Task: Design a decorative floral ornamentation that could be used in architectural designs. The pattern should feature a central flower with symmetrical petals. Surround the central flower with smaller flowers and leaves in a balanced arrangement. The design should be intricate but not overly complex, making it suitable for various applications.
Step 1711:
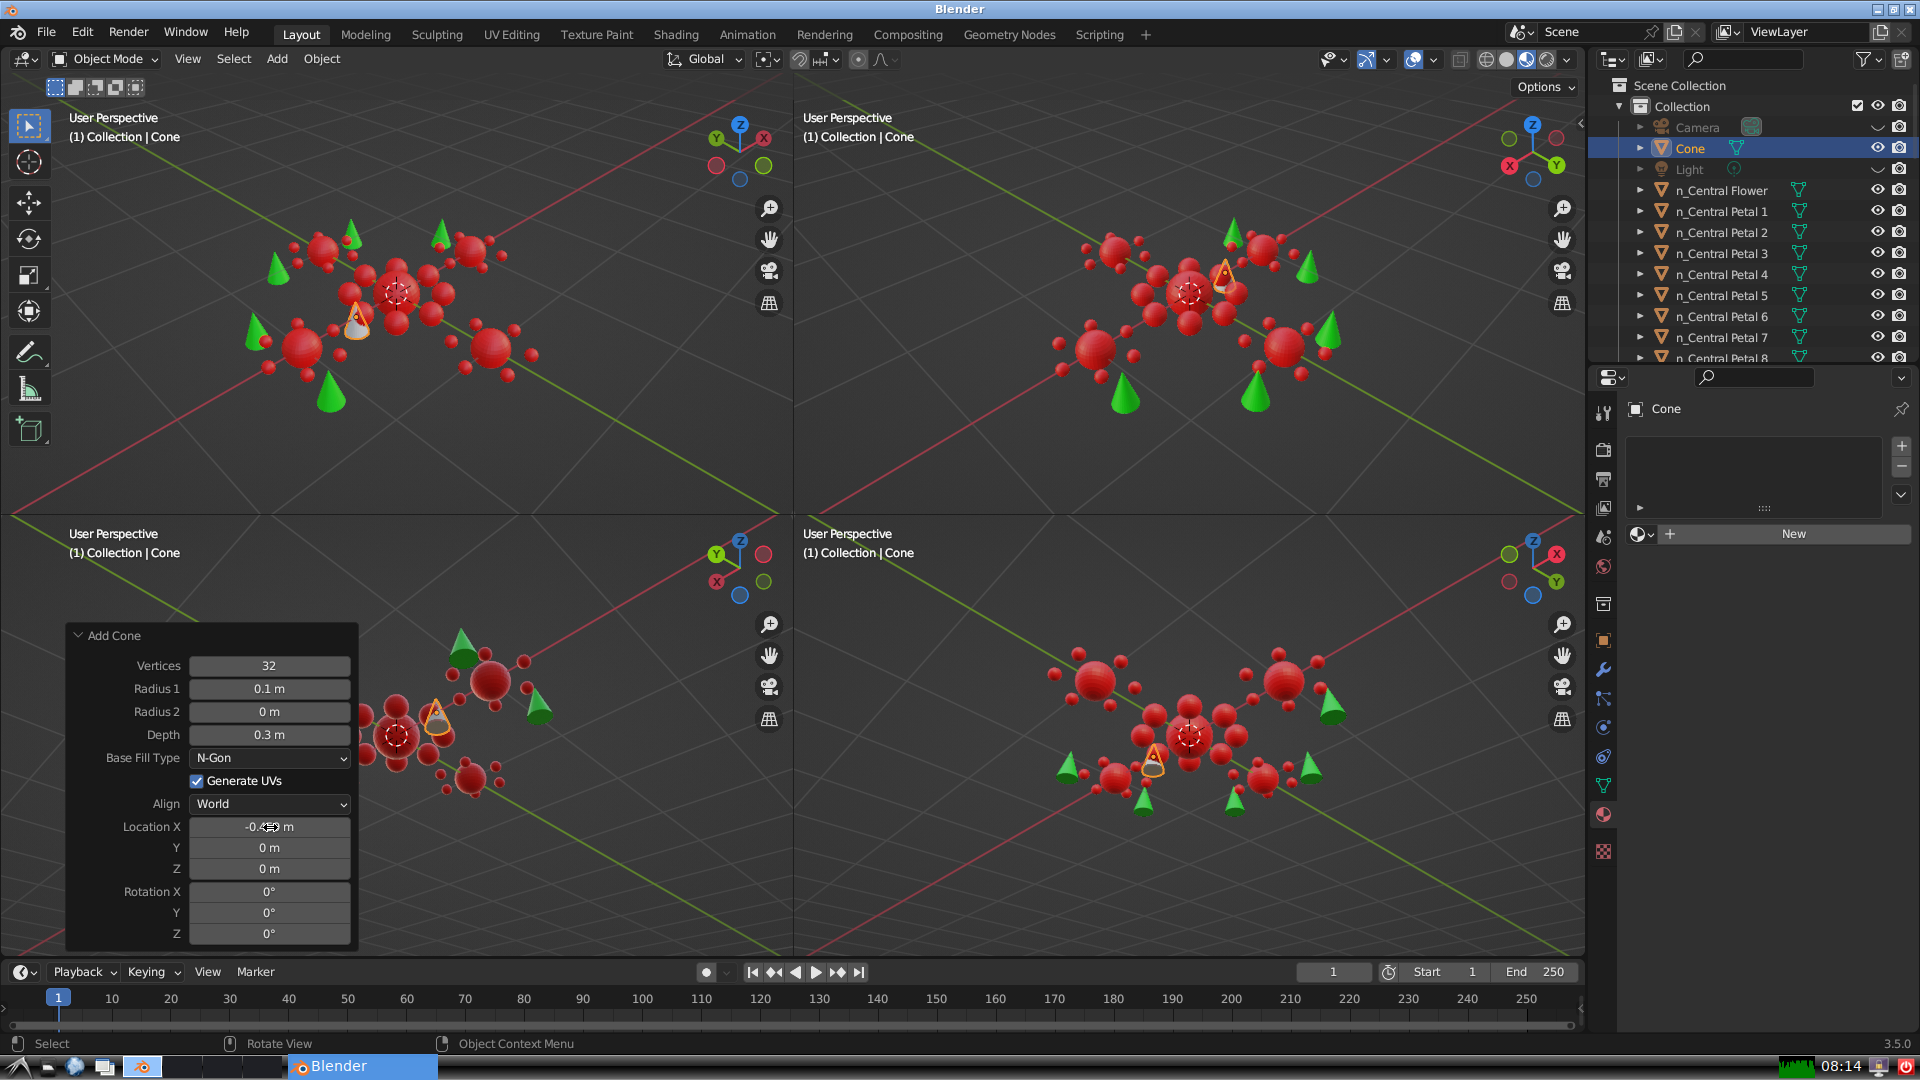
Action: {"mouse_move": [270, 847]}